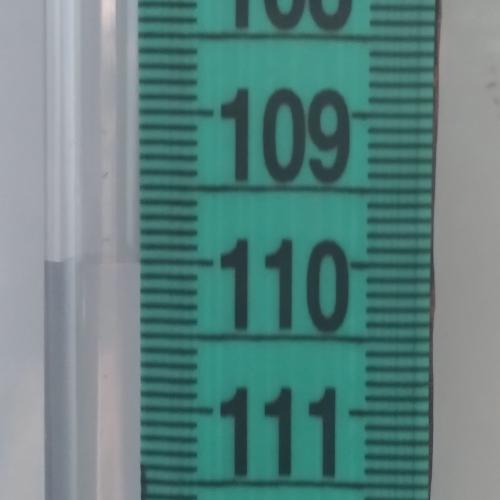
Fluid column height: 110.0 cm